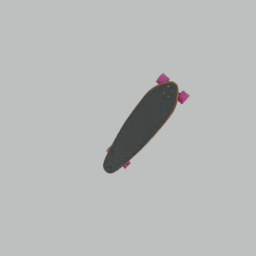
Label: mechanical